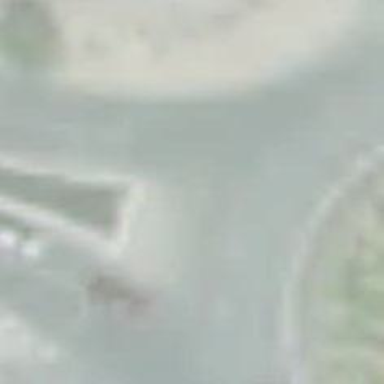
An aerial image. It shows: Residential road with asphalt surface leading to roundabout.